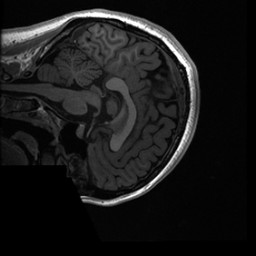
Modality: T1w
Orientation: sagittal
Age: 19
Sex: female